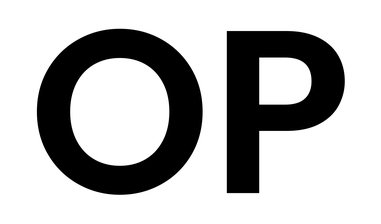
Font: Poppins-SemiBold